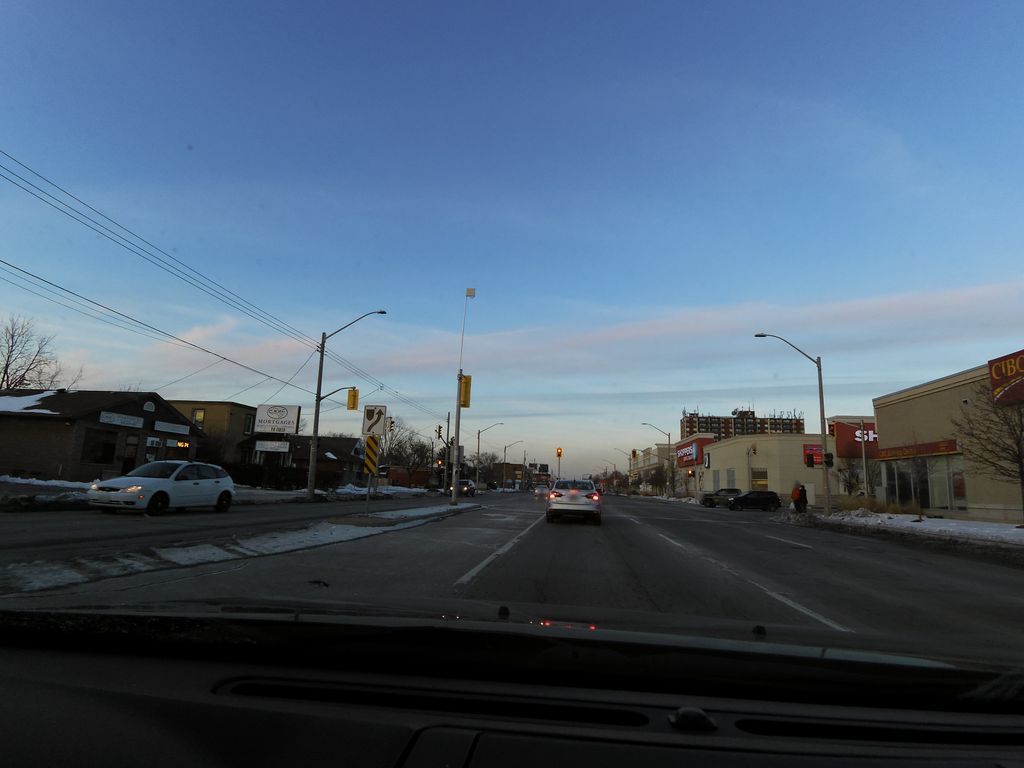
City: hamilton